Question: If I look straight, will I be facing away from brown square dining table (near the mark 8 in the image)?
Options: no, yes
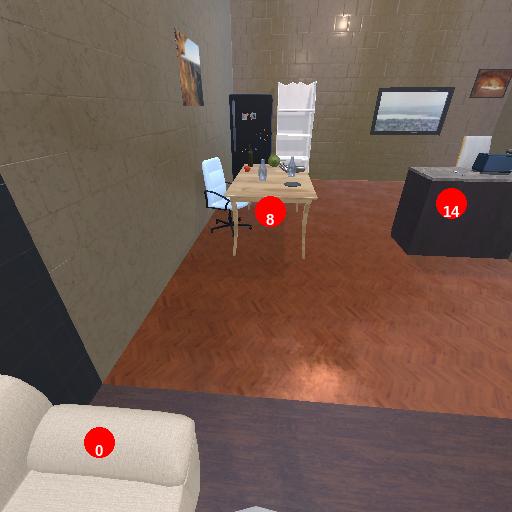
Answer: no